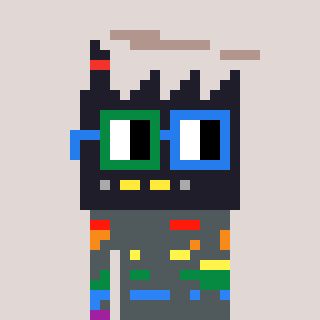
a pixel art character with square green and blue glasses, a factory-shaped head and a red-colored body on a warm background